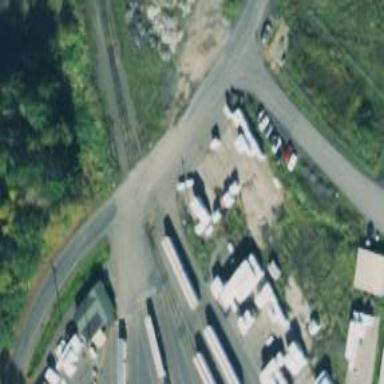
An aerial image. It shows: Crossing for the railway.